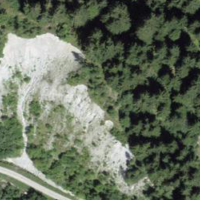
EUNIS habitat code: 43
Species observed at this site:
Campanula thyrsoides